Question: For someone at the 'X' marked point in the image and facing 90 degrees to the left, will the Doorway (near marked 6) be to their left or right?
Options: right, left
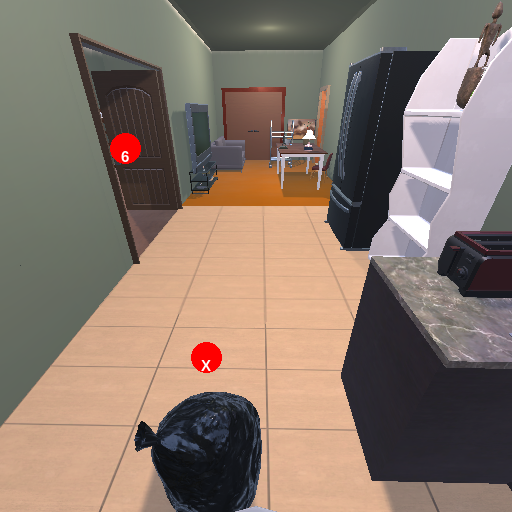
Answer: right